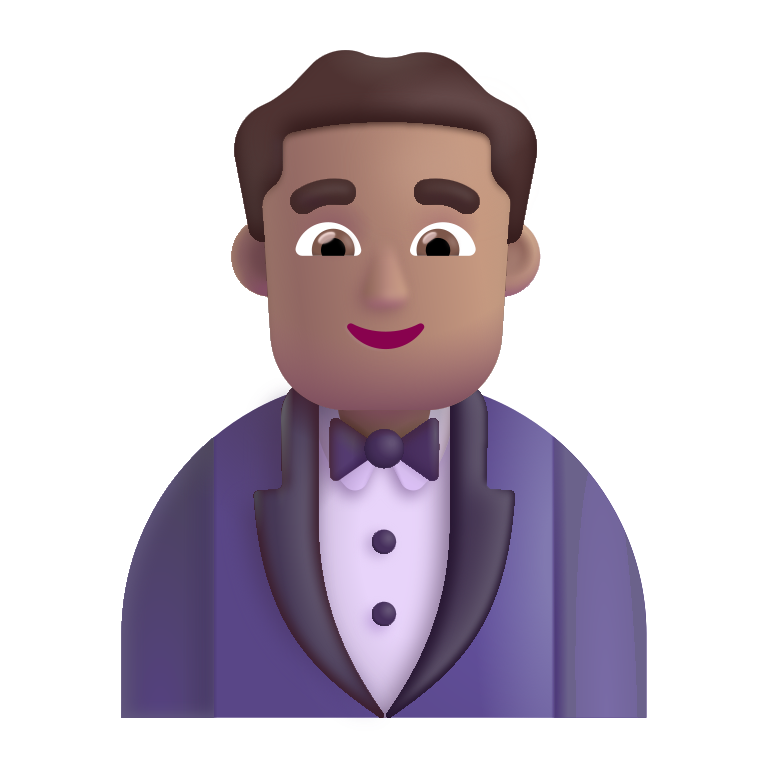
man in tuxedo color